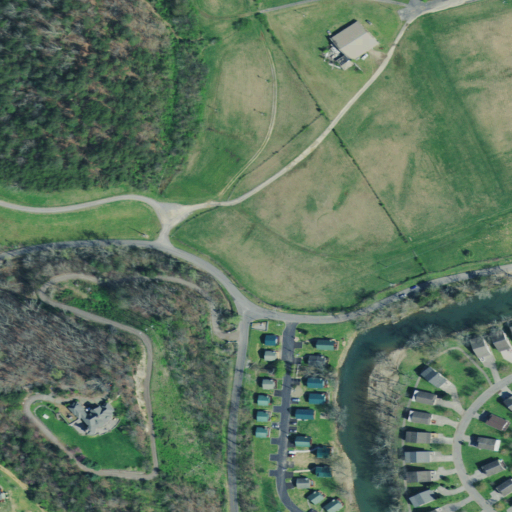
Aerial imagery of valley in Tennessee named Sharp Hollow containing pasture, open development, low intensity development, medium intensity development, mixed forest, deciduous forest, evergreen forest, shrub, and grassland